Here is the envelope spectrum of one vibration snapshot from a rolling-element bearing, with each characteristic fault-frequency family marked on the frequency axis. What is the most likely bearing condition (normal, inner_race, outer_race, ball)?
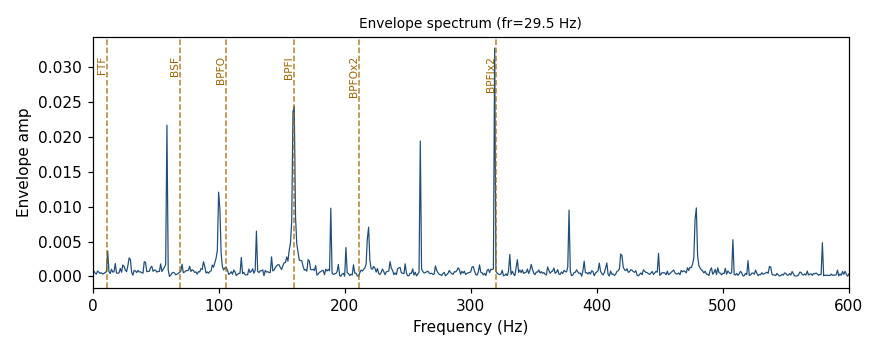
Answer: inner_race